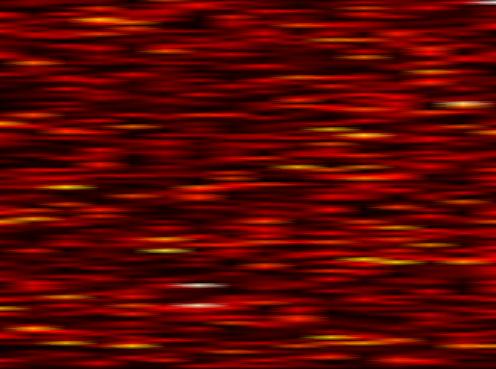
Label: UFMC